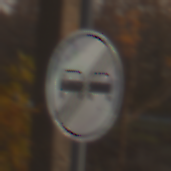
Verkehrszeichen: EndeUeberholverbot
Umgebung: Roofed, Suburban
Tageszeit: SunriseSunset
Wetter: Clear
Licht: Natural
Jahreszeit: NotSpecified
Kontrast: MediumContrast